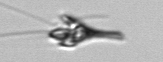
Label: Pyramimonas_longicauda